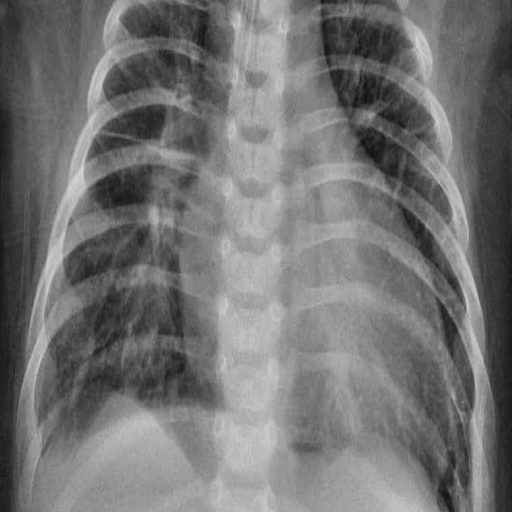
Finding: PNEUMONIA